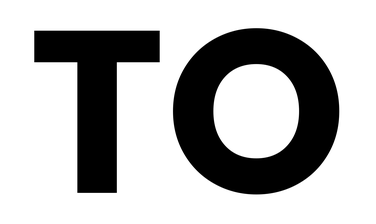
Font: Poppins-Bold